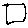
Label: square